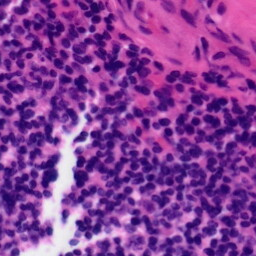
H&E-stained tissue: Tonsil